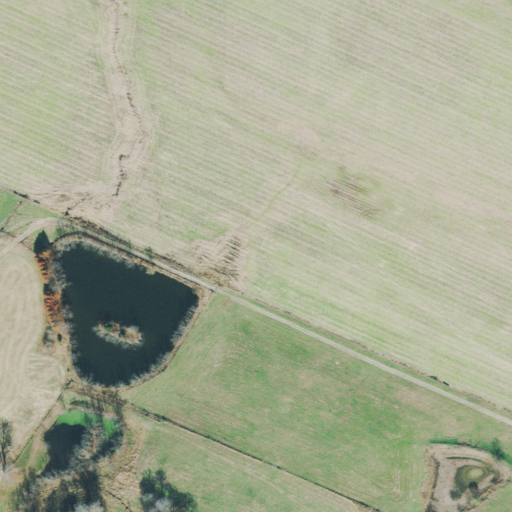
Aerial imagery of valley in Tennessee named Bate Hollow containing cultivated crops, pasture, open water, grassland, mixed forest, and deciduous forest